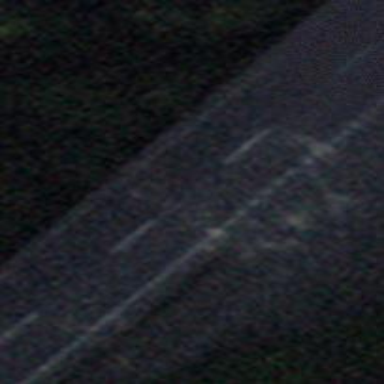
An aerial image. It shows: Asphalt road classified as primary highway.